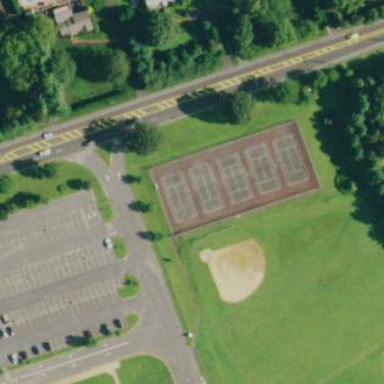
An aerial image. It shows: Tennis court on the leisure land pitch.